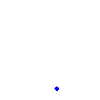
Particle: pion